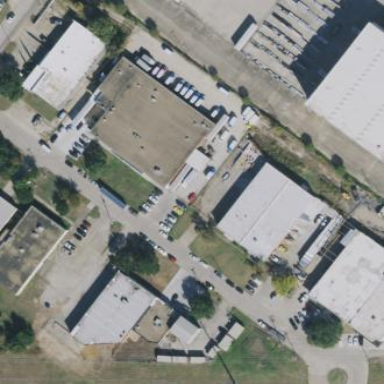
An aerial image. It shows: Warehouse building.